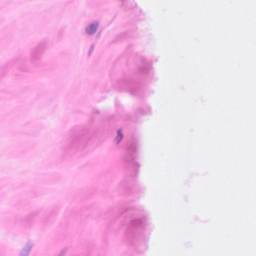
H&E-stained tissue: Breast